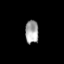
Tissue: lung
Cell type: T cells
Senescence score: 0.1793
Nuclear area (px): 306
Mean DAPI intensity: 161.382